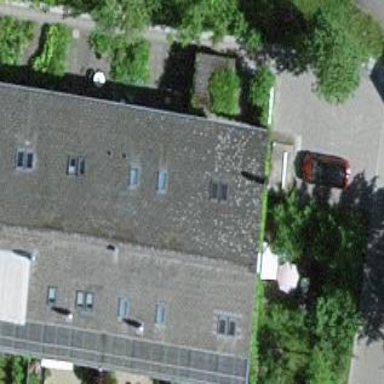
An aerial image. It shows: Terrace building.